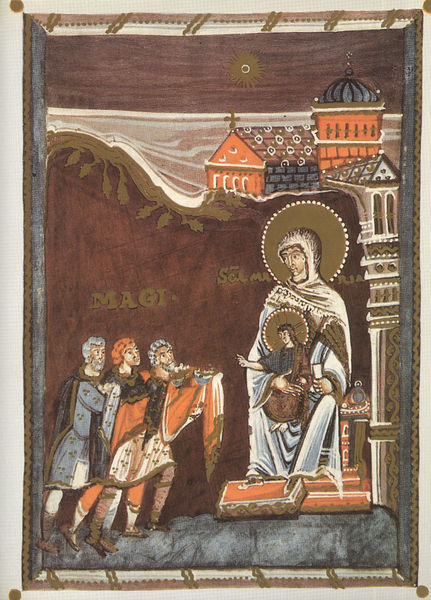
Titel: Evangeliar der Äbtissin Hitda von Meschede
Institution: Darmstadt, Hessische Landesbibliothek
Schlagwörter: hand, menschen, rot, malerei, rahmen, kirche, sonne, gold, drei, turm, schrift, kuppel, könig, thron, mond, buch, fuss, kreuz, stern, strahlen, geschenk, schein, heiligenschein, nimbus, jesus, mittelalter, segen, weihrauch, könige, tempel, heilige, maria, anbetung, ikone, basilika, weisen, geschenke, buchmalerei, gaben, orthodox, heilige drei könige, myrhe